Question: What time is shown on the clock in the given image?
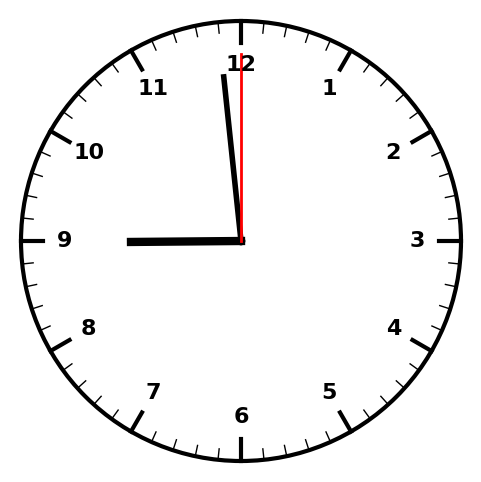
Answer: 08:59:00